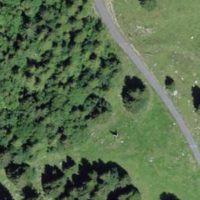
EUNIS habitat code: 23
Species observed at this site:
Crocus vernus
Tussilago farfara